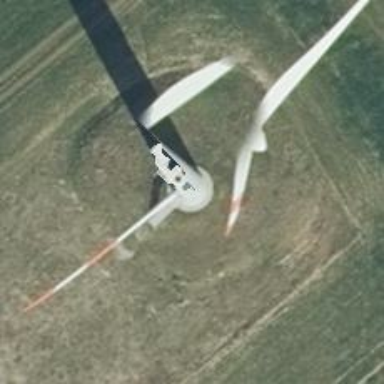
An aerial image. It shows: Wind generator using horizontal axis wind turbines.